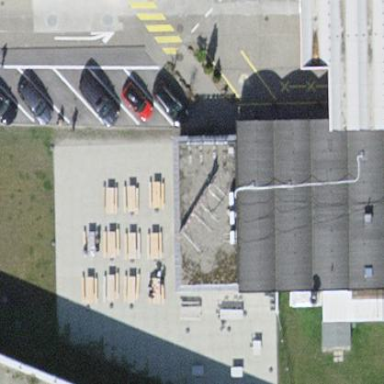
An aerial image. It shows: Terrace with outdoor seating for leisure land.